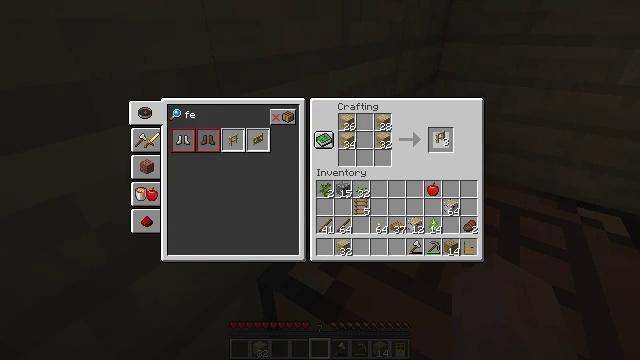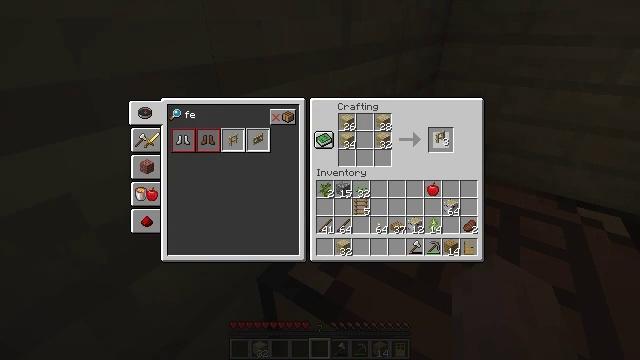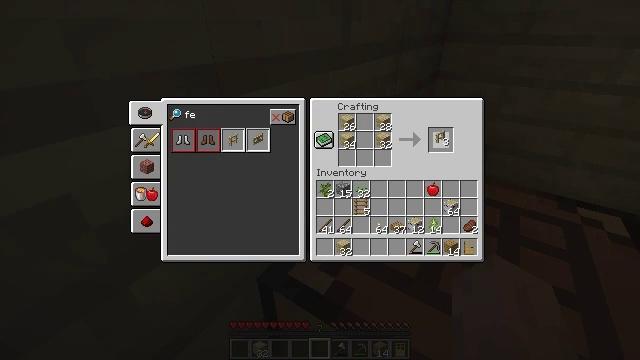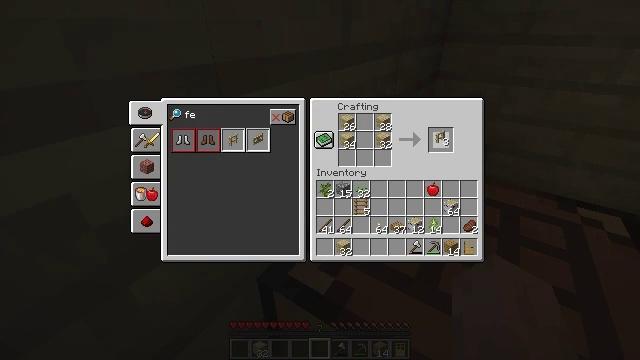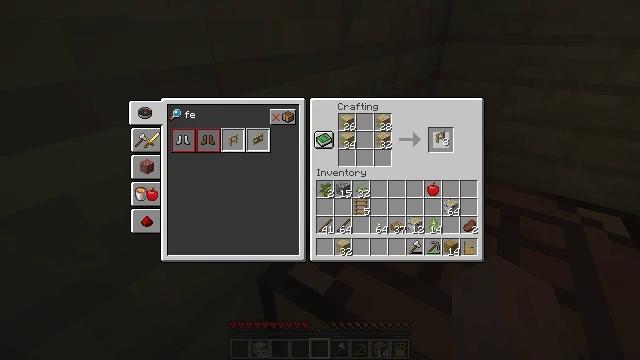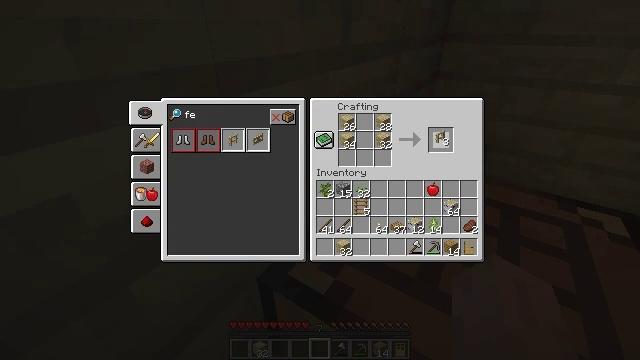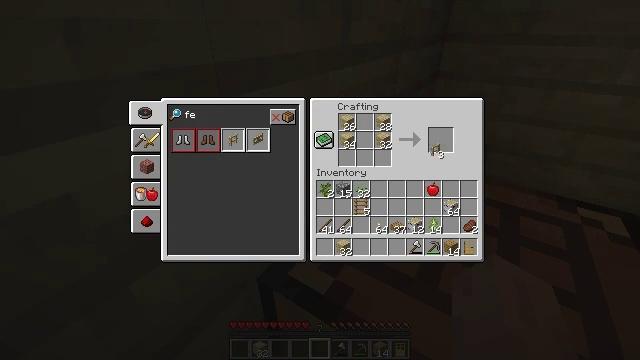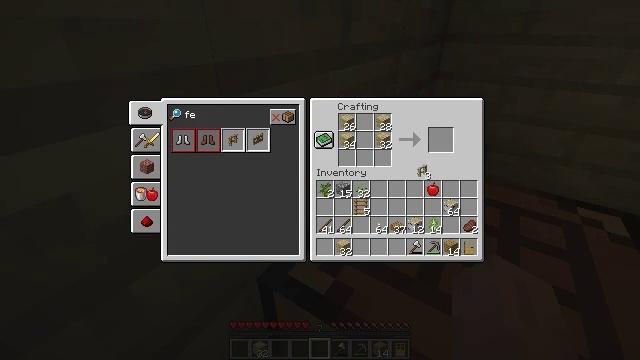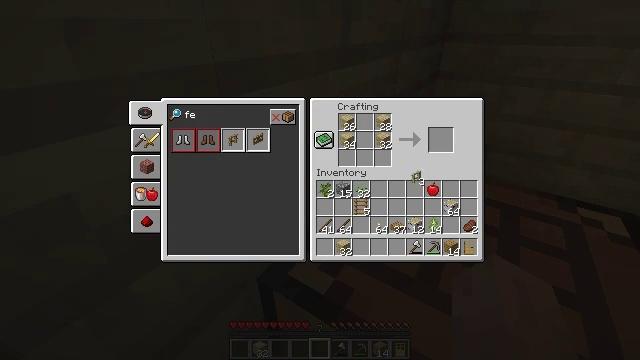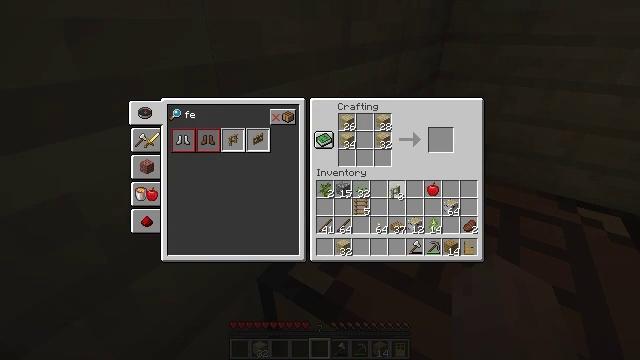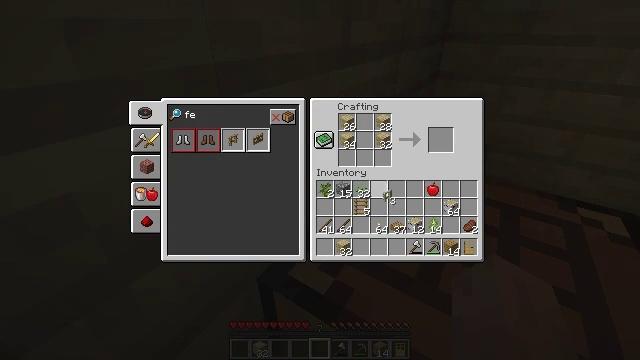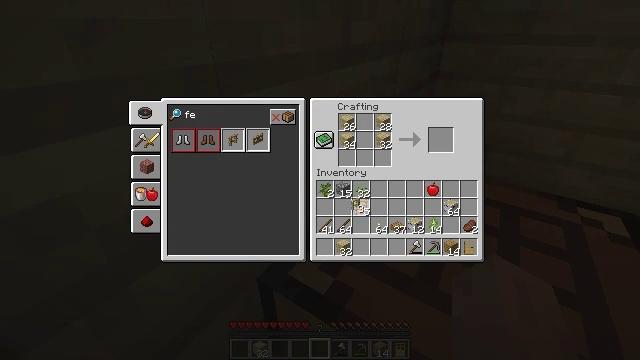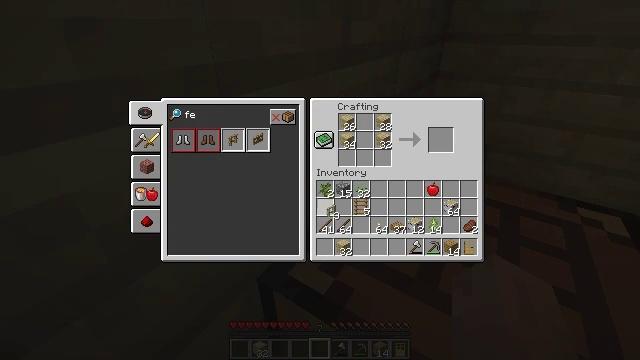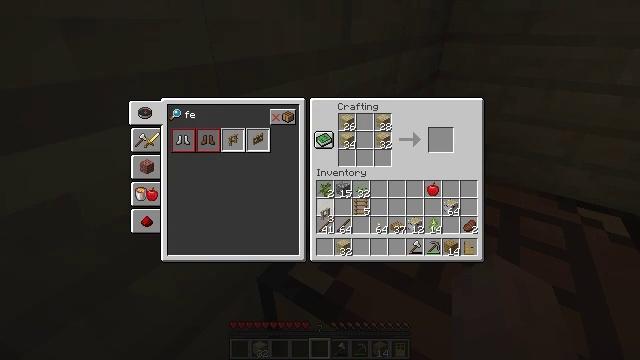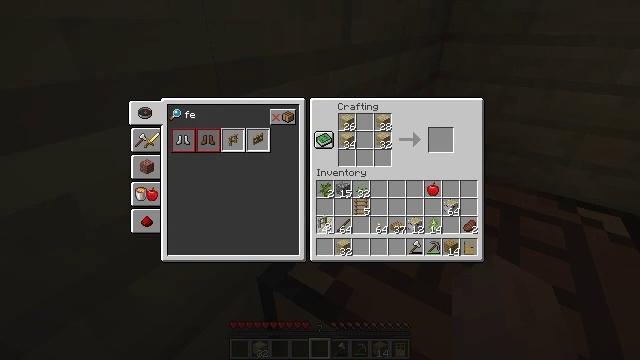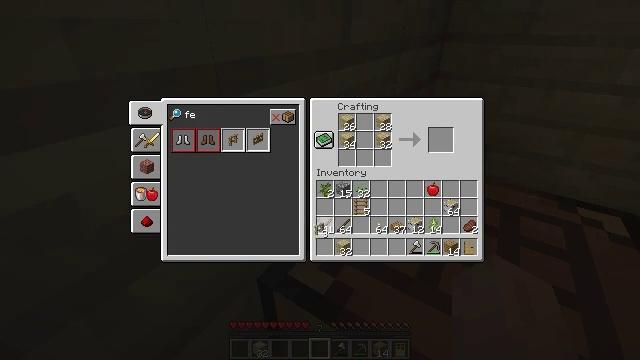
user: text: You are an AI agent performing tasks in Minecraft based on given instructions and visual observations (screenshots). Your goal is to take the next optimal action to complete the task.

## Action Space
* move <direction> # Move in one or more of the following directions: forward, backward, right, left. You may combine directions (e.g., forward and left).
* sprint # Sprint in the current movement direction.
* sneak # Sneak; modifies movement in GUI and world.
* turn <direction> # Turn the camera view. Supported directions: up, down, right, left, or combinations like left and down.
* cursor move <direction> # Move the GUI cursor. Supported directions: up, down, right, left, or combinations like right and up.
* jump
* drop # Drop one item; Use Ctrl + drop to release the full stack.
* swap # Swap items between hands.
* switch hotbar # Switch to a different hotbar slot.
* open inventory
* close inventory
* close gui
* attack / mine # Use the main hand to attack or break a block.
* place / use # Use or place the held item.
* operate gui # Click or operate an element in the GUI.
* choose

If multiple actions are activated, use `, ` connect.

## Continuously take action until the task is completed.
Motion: motion action
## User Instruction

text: Craft a birch fence.
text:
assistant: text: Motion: no_op
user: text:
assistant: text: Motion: no_op
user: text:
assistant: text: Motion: no_op
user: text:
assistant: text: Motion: no_op
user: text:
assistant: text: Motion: no_op
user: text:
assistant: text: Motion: cursor move down
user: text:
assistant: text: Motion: cursor move left and down
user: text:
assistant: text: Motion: no_op
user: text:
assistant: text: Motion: cursor move left and down
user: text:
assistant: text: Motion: cursor move left
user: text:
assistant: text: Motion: cursor move left and down
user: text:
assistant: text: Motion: cursor move left and down
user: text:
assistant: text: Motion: no_op
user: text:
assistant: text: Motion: cursor move down
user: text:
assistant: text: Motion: no_op
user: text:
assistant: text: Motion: cursor move down
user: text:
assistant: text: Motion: cursor move down
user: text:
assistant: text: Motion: no_op
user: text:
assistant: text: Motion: no_op
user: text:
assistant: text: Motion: no_op
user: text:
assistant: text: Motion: no_op
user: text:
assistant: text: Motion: no_op
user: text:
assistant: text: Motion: no_op
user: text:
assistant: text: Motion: no_op
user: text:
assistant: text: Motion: operate gui
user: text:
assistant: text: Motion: operate gui
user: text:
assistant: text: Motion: operate gui
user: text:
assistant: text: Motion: no_op
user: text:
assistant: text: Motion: no_op
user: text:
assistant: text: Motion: no_op